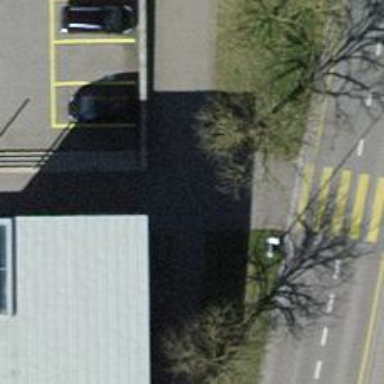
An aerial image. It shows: Asphalt footway.